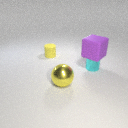
large yellow metal sphere in front of small cyan metal cylinder